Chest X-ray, AP view. Patient: 48 years old, sex F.
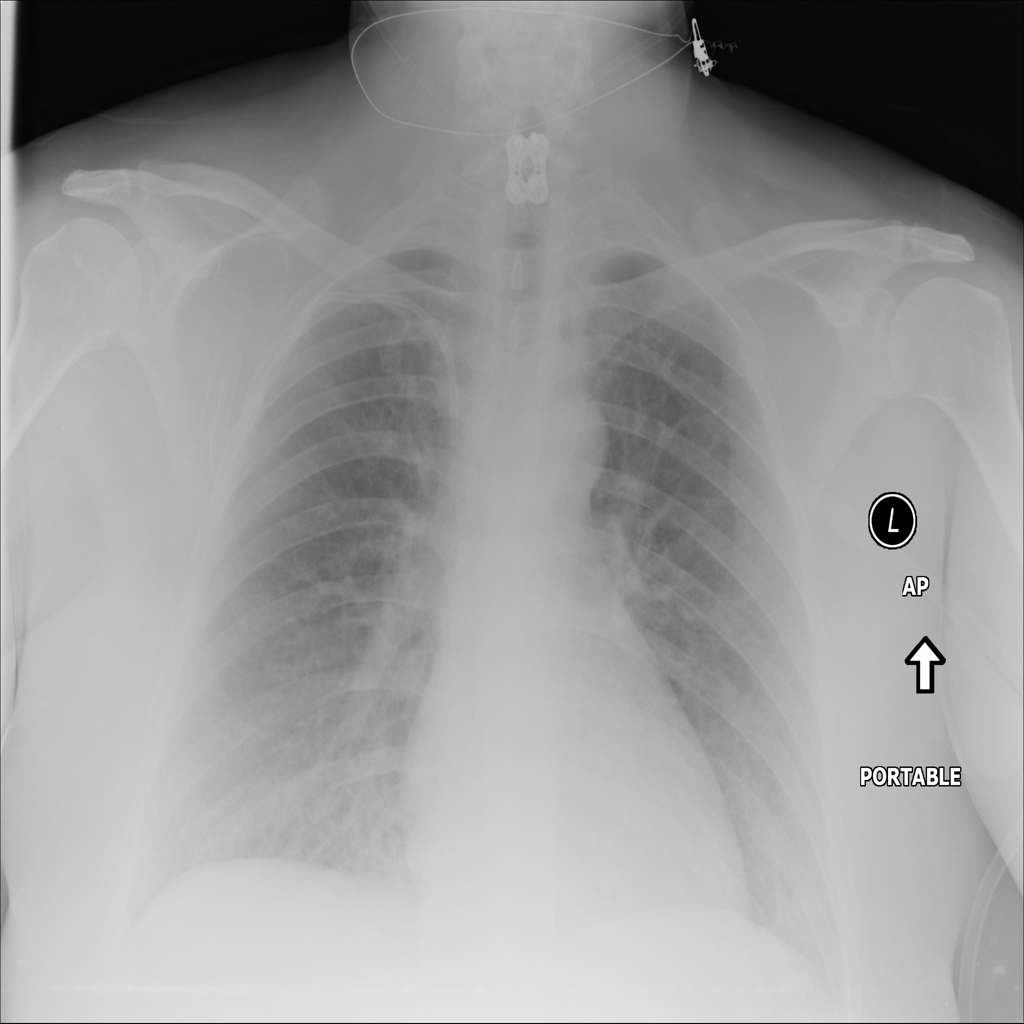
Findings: No Finding